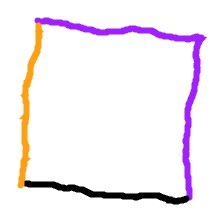
Shape: square